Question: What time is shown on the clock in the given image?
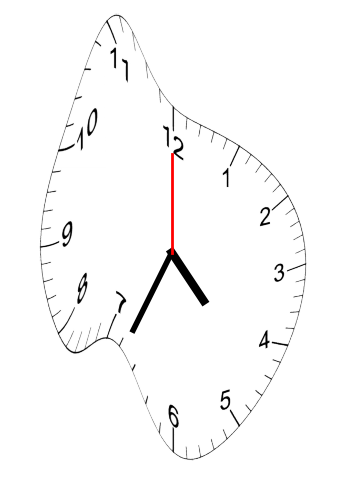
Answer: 04:34:00